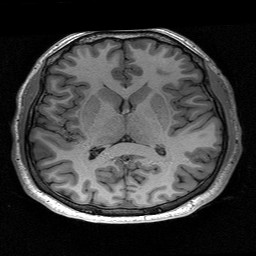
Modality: T1w
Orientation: coronal